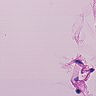
Metastatic tissue present: no